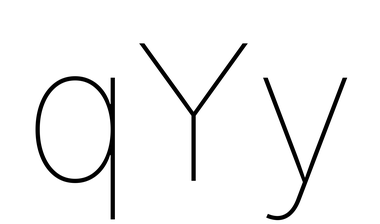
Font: Inter_Thin